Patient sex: M
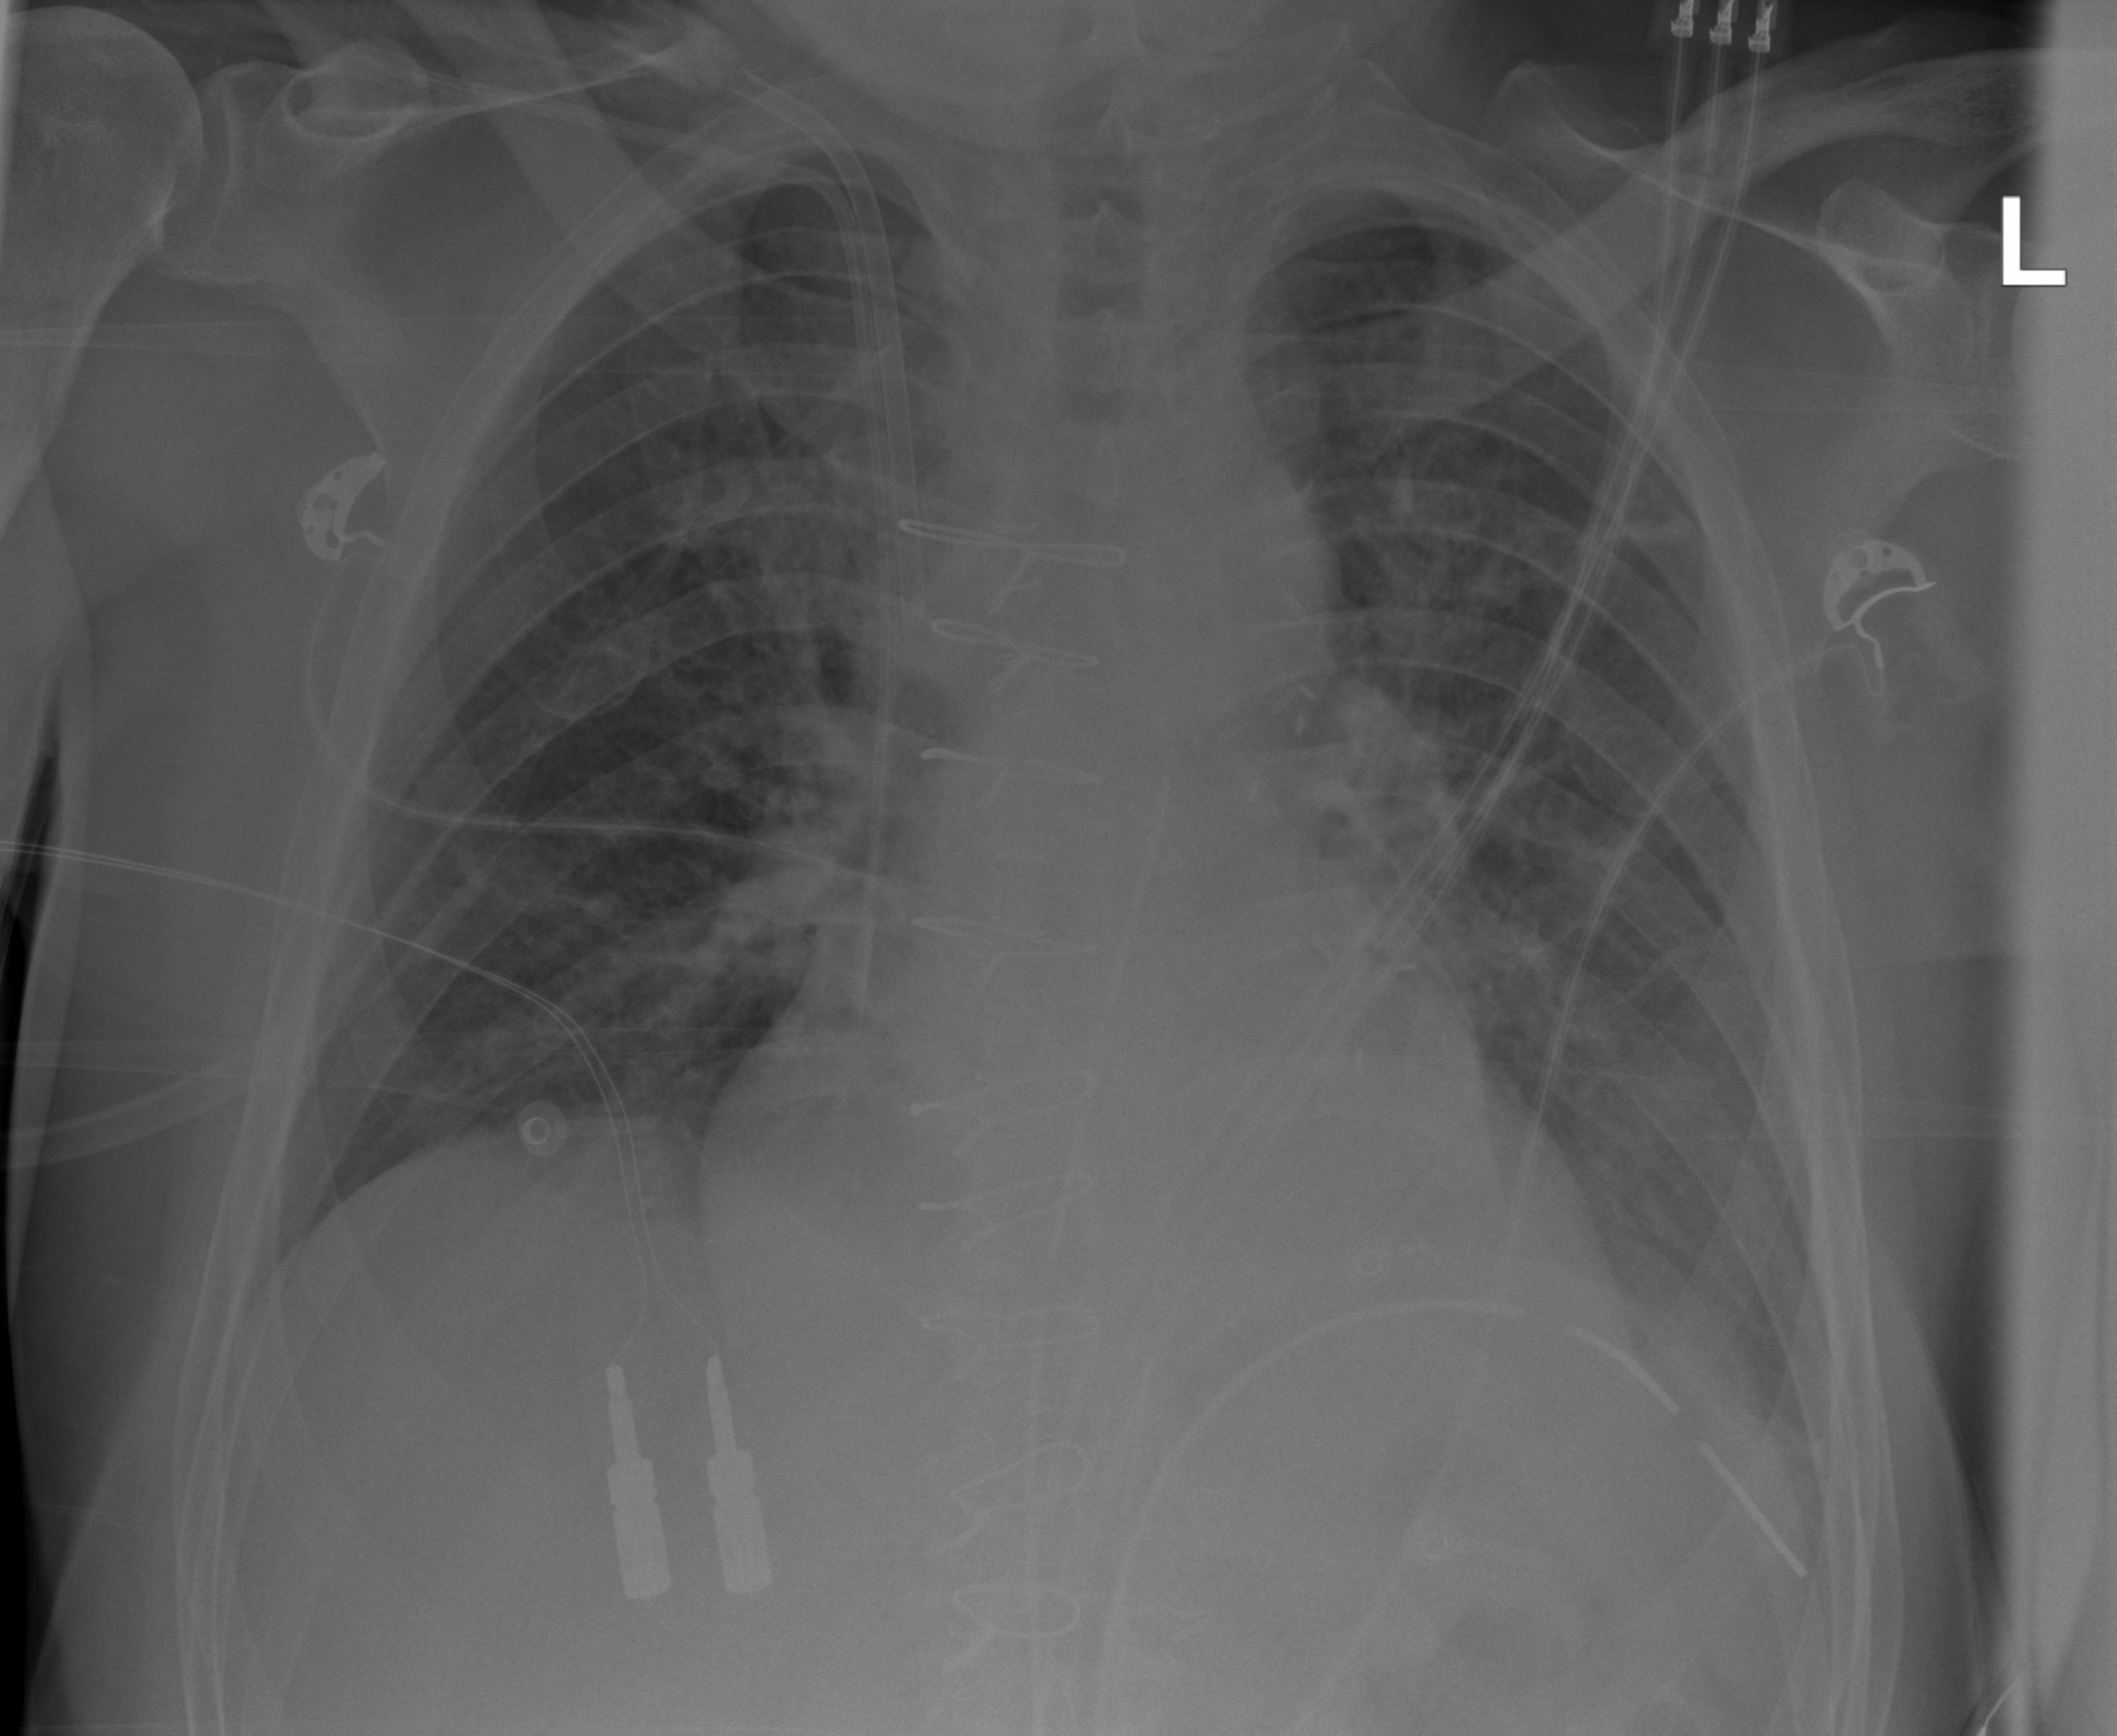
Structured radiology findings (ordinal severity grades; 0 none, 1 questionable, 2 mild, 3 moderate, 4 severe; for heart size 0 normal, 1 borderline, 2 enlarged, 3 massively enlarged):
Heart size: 1
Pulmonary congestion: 2
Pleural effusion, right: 0
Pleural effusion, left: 2
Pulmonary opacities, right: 0
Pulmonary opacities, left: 0
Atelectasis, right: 0
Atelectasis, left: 2